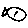
Label: fish